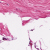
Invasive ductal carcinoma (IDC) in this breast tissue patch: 0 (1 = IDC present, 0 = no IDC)